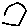
Label: hexagon